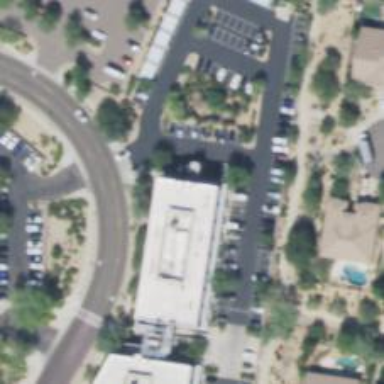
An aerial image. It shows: Healthcare clinic is depicted in the image.